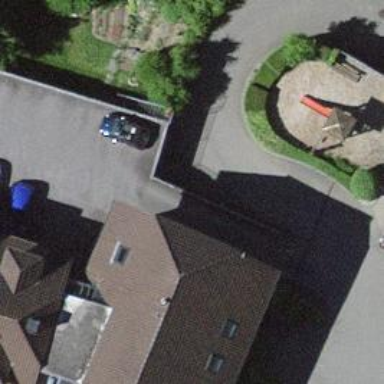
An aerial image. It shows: Parking entrance.